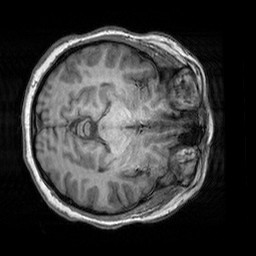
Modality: T1w
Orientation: axial
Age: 24
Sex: female
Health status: healthy
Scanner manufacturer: siemens
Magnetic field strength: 3 T
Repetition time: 2.3 s
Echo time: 0.00303 s